Aerial crown-view tile of a tropical tree (Barro Colorado Island, Panama), acquired 20250915:
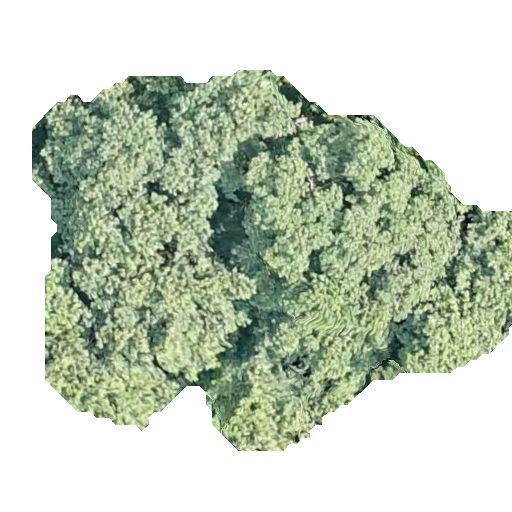
Species: Luehea seemannii
GBIF accepted scientific name: Luehea seemannii
Crown area: 193.6 m²